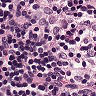
Metastatic tissue present: no